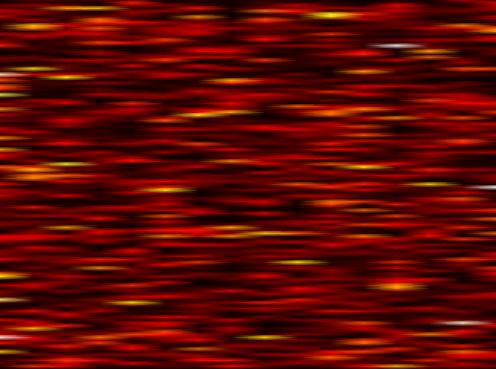
Label: FBMC